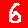
Digit: 6